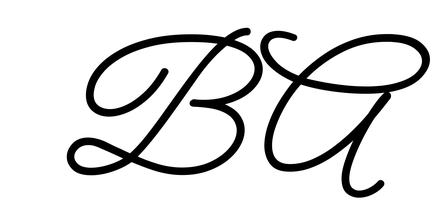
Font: MeowScript-Regular